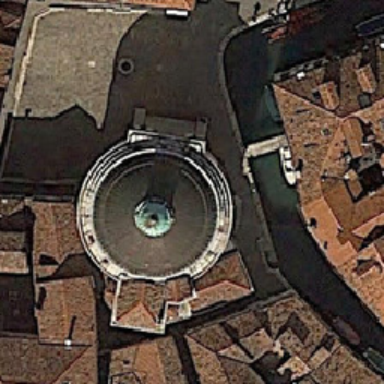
The church was surrounded by a house with a large red roof .